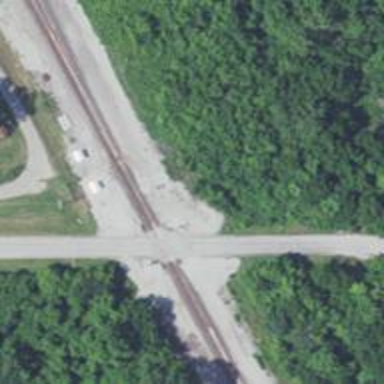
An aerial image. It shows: Railway spur junction.